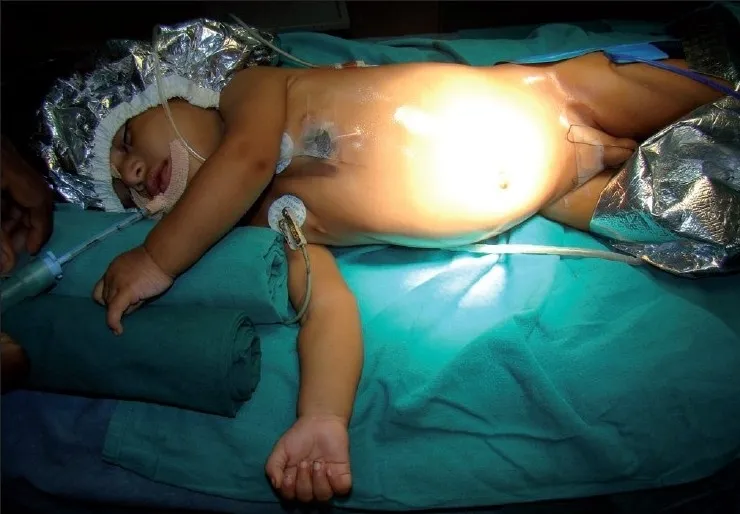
Patient position.
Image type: medical_photograph (other_medical_photograph)